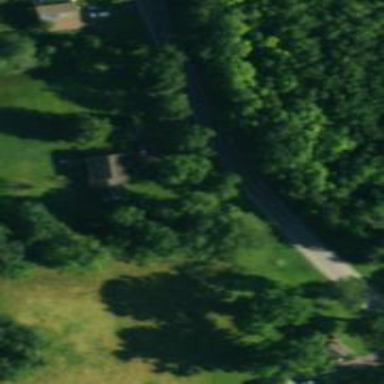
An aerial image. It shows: Driveway leading to service road.